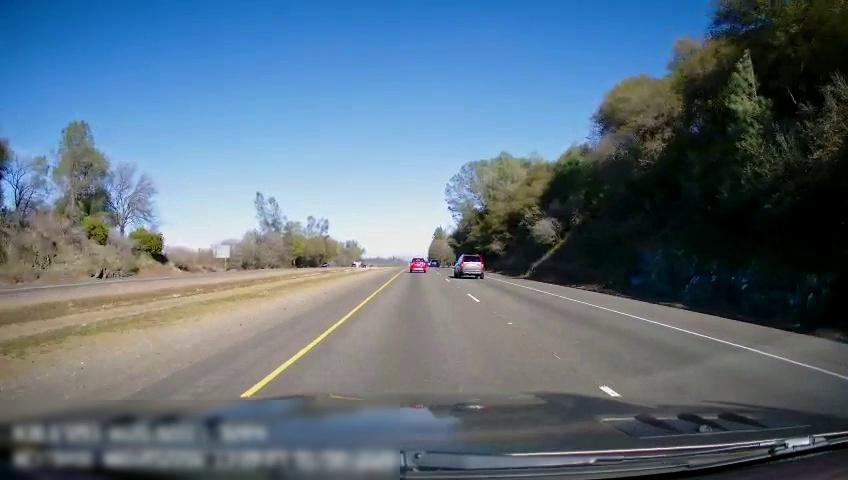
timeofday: Day
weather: Sunny
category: Drivable Space
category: Drivable Space
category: Vehicles | SUV
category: Vehicles | SUV
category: Vehicles | SUV
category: Lanes | Current Lane
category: Lanes | Current Lane
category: Lanes | Alternate Lane